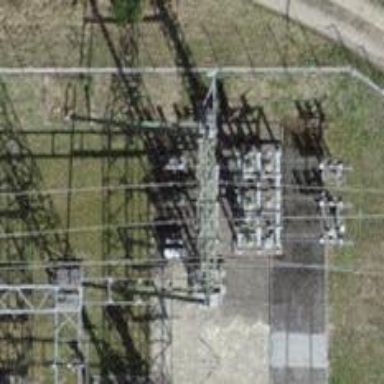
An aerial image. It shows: Switch for power supply.